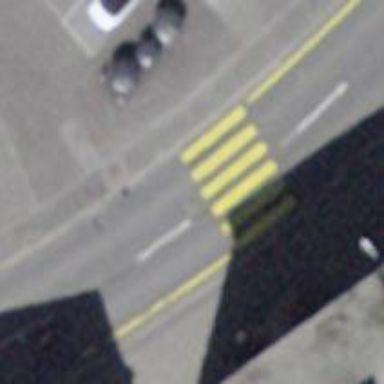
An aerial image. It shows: Zebra crossing on the road.